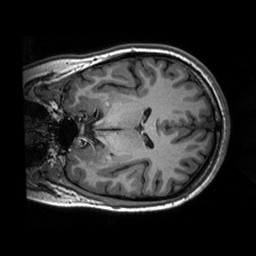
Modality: T1w
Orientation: coronal
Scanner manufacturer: siemens
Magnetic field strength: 3 T
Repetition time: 2.53 s
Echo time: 0.00288 s